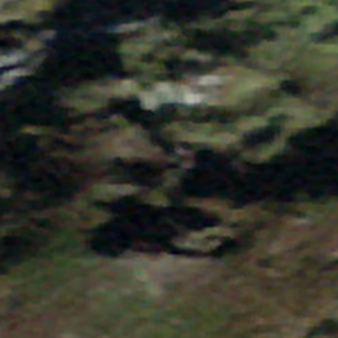
Label: other